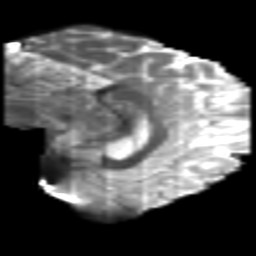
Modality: T2w
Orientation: sagittal
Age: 24
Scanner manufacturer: philips
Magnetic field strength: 3 T
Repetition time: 8.6 s
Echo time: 0.127 s